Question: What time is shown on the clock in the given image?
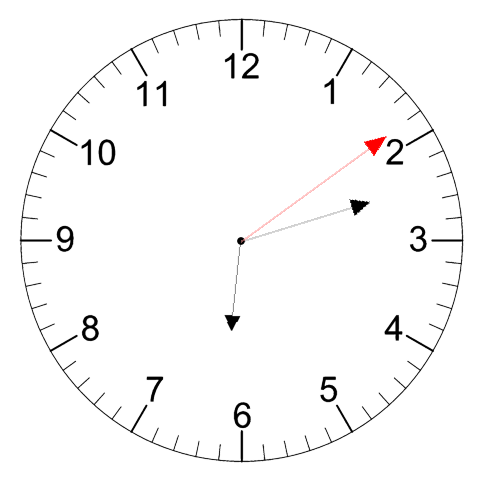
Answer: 06:12:09